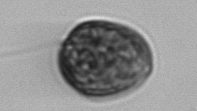
Label: Prorocentrum